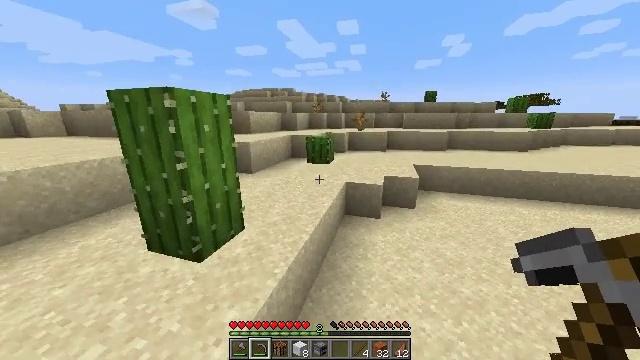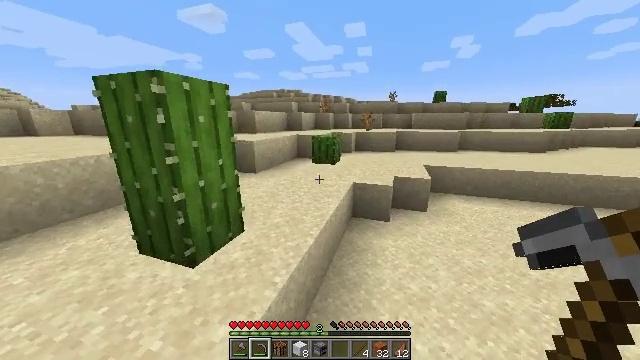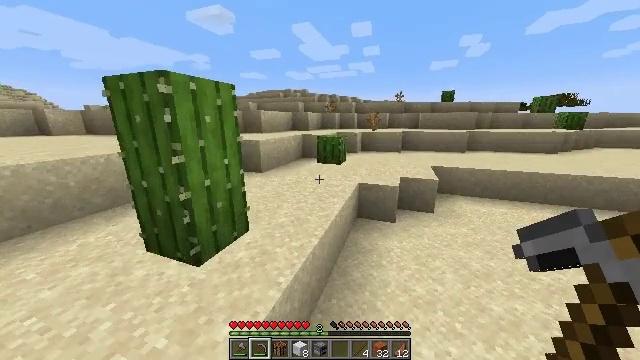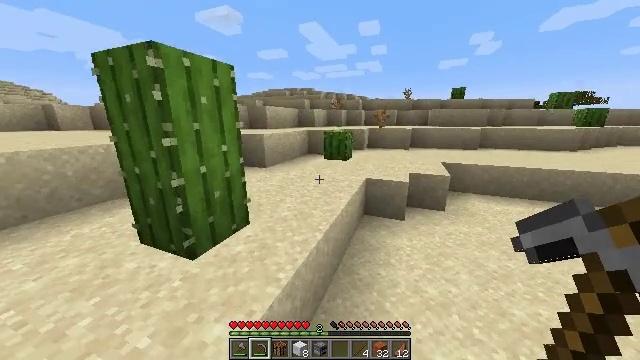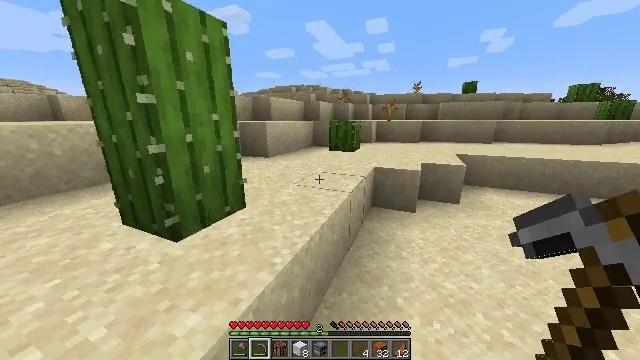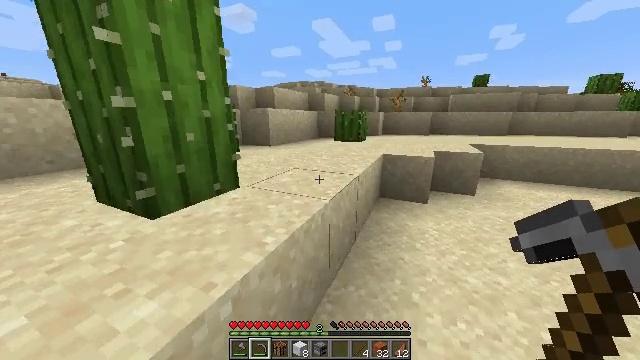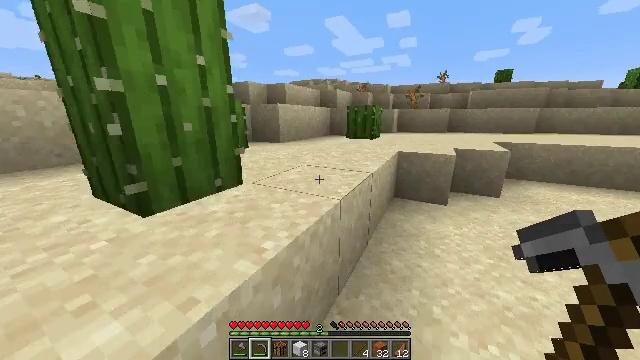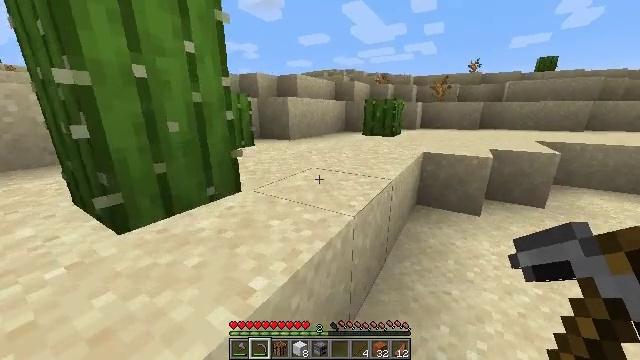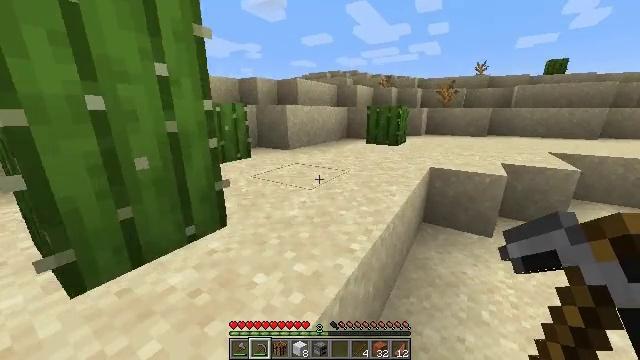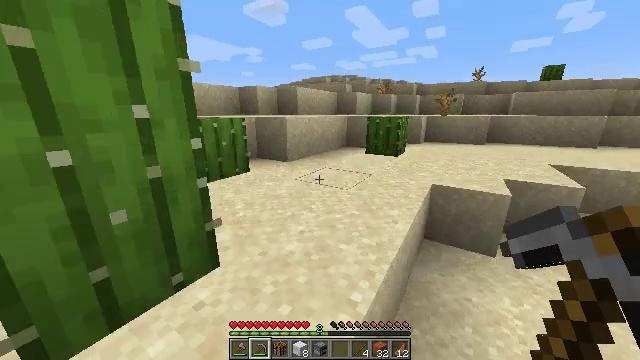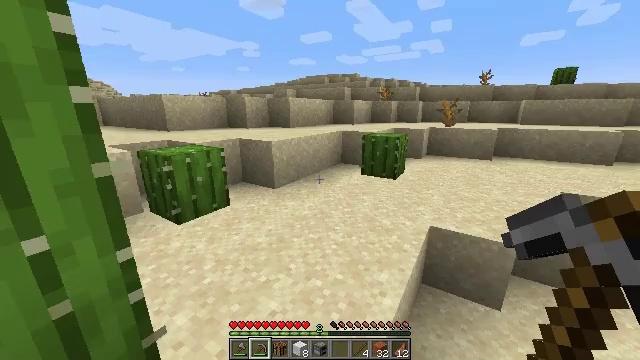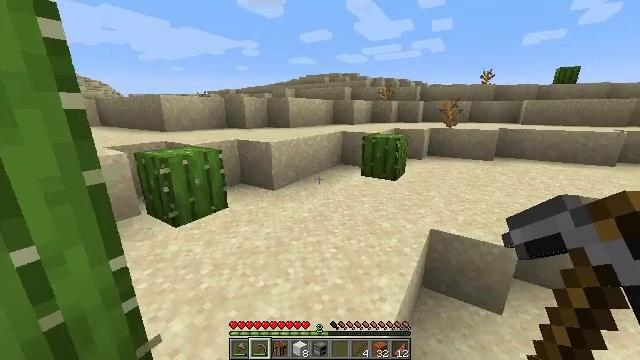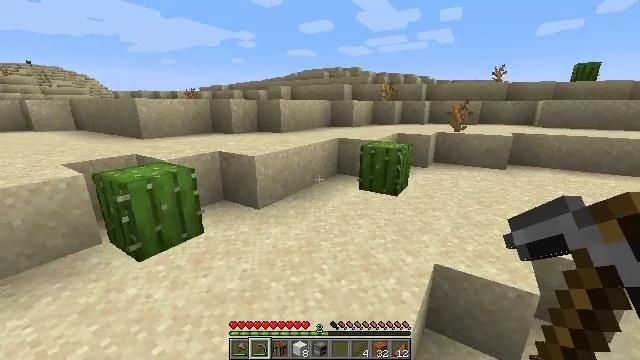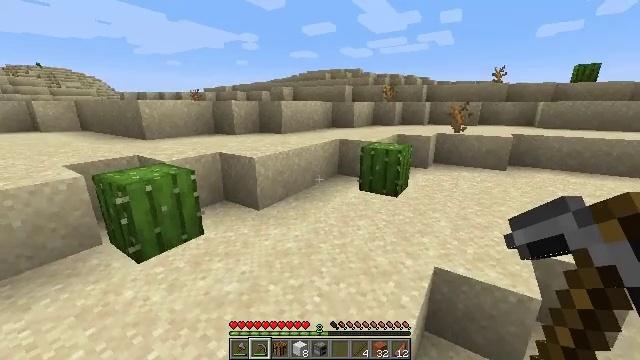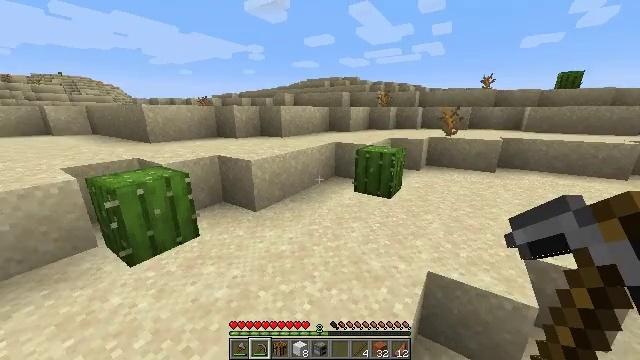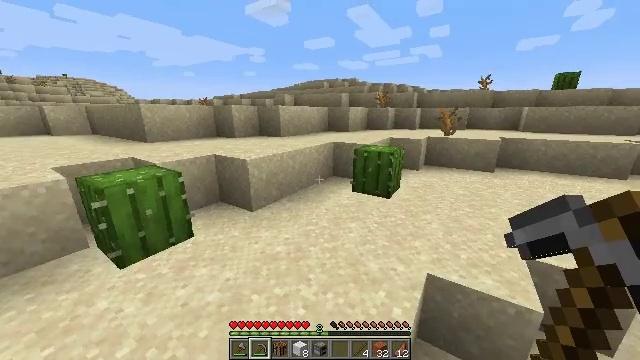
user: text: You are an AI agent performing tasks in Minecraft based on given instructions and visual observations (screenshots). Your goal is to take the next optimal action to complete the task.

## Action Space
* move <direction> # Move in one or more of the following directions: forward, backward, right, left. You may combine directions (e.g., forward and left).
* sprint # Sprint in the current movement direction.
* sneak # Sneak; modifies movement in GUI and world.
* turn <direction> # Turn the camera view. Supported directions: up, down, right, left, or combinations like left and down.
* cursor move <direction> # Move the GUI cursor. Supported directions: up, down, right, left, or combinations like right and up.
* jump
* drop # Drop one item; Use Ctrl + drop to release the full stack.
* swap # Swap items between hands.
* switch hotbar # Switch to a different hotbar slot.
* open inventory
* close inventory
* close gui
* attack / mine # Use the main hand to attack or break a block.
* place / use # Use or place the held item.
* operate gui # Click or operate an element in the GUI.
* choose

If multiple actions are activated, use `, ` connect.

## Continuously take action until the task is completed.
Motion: motion action
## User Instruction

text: Harvest the dead bush.
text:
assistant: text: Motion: move forward, turn left
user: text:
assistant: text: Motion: move forward, turn left
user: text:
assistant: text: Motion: move forward, turn left
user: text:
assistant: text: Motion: move forward, turn left
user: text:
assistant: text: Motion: move forward, turn left
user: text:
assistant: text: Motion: sprint, turn left
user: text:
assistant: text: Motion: move forward, sprint, turn left
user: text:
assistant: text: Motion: move forward, sprint, jump
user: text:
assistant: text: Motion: move forward, sprint, jump
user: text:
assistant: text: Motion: move forward, sprint, jump
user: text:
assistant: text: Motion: move forward, sprint, jump
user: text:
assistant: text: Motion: move forward, sprint, jump
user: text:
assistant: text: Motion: move forward, sprint, jump
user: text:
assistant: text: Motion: move forward, sprint
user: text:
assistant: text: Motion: move forward
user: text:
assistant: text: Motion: move forward
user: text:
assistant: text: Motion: move forward
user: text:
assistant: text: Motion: move forward
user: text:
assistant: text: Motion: move forward
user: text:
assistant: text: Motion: move forward
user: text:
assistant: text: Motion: move forward
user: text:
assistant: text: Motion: move forward and move left
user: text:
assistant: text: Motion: move forward and move left
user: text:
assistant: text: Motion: move forward and move left
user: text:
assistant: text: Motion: move forward and move left
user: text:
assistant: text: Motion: move forward, jump
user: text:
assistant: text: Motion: move forward, jump
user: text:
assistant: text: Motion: move forward, jump
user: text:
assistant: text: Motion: move forward, jump
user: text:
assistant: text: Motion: move forward